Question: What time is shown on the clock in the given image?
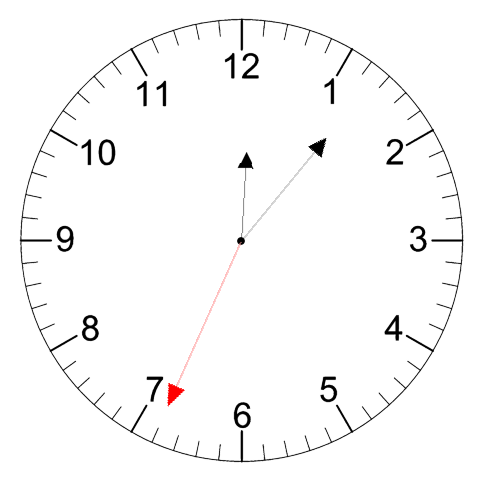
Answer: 12:06:34